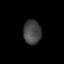
Tissue: lung
Cell type: Epithelial cells
Senescence score: 0.1678
Nuclear area (px): 421
Mean DAPI intensity: 68.601